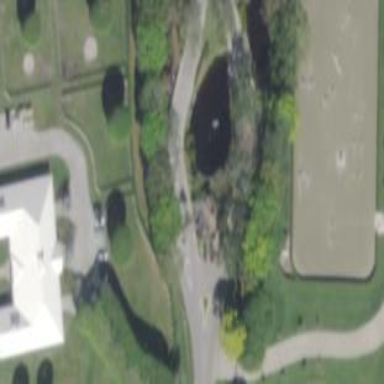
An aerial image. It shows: Peaceful pond surrounded by nature.